Question: I'm trying to loop through column A- "Domains", and get total pages per domain. For each row, if the domain is the same, count the total. Once you get to a new domain, put that final page count in the top right box of the domain in Column C.

I'm new to VBA- I'm trying something like this. Any guidance would be appreciated.
'''
Sub TestScript()
iMaxRow = 11000
Range("B1").Select
pagesCounter = 0 'loop counter for each page in site
countEntryCell = 1 'where you put the total # pages for that site
For iRow = 1 To iMaxRow
'loop through column B, while domain name is the same... count rows
'then put final count in count column
If ActiveCell = ActiveCell.Offset(-1, 0) Then
pagesCounter = pagesCounter + 1
Else
'Copy pages count to column c within the box
End If
ActiveCell.Offset(1, 0).Select 'select next row
Next iRow
End Sub
'''
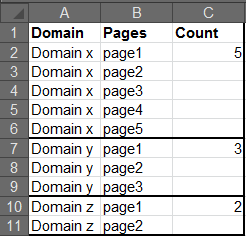
Answer: Try this one:
'''
Sub TestScript()
Dim lastrow As Long
Dim rng As Range, c As Range
'change Sheet1 to suit
With ThisWorkbook.Worksheets("Sheet1")
lastrow = .Cells(.Rows.Count, "A").End(xlUp).Row
Set rng = .Range("A2:A" & lastrow)
For Each c In rng
If c.Value <> c.Offset(-1).Value Then
'c.offset(,2) gives you column C
c.Offset(, 2).Value = WorksheetFunction.CountIf(rng, c.Value)
'aplly border
With c.Offset(-1).Resize(, 3).Borders(xlEdgeBottom)
.LineStyle = xlContinuous
.ColorIndex = 0
.TintAndShade = 0
.Weight = xlMedium
End With
End If
Next c
End With
End Sub
'''